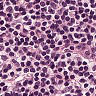
Metastatic tissue present: no